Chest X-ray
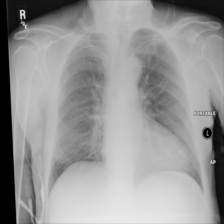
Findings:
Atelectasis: negative
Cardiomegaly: negative
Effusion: negative
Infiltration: negative
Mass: negative
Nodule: negative
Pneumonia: negative
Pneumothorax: negative
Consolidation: negative
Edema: negative
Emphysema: negative
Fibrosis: negative
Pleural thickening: negative
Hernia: negative